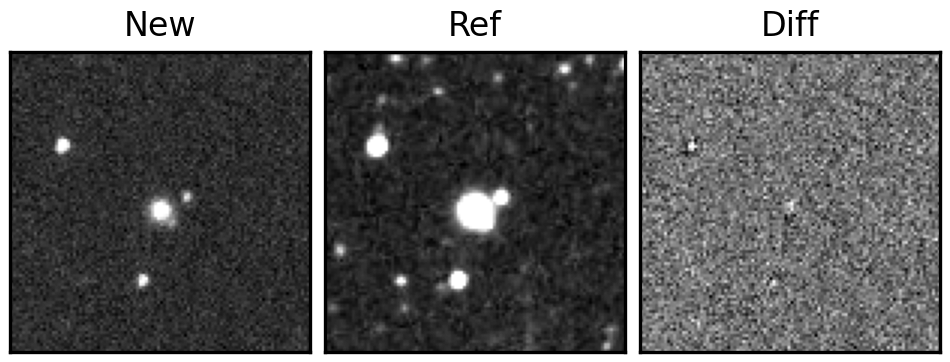
Label: real